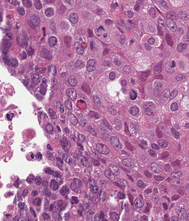
Tumor epithelial tissue: yes
Tumor-associated stroma tissue: no
Normal tissue: no